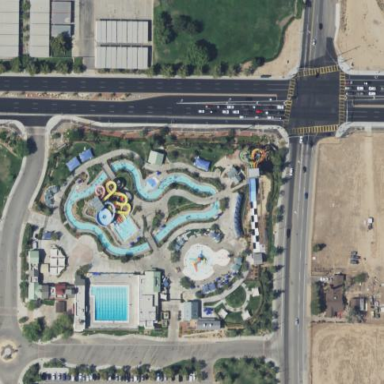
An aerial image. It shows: Water park.